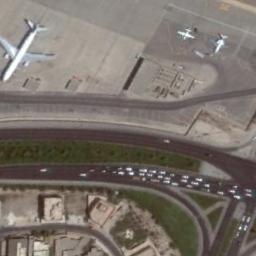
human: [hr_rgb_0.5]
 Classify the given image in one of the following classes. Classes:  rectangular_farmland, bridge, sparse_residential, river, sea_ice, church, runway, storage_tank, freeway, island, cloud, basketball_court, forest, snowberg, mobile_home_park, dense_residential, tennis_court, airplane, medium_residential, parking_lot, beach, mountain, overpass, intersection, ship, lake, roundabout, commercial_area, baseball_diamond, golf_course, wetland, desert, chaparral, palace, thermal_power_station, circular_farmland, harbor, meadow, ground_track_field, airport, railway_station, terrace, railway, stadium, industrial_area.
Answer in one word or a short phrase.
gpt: airplane